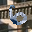
Label: 6